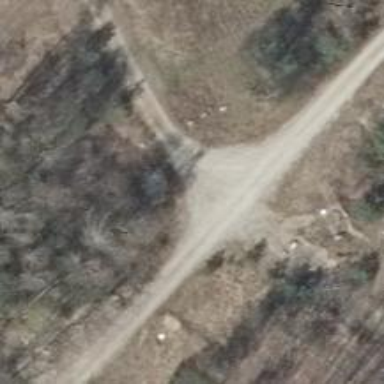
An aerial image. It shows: Gravel track with grade2 quality.